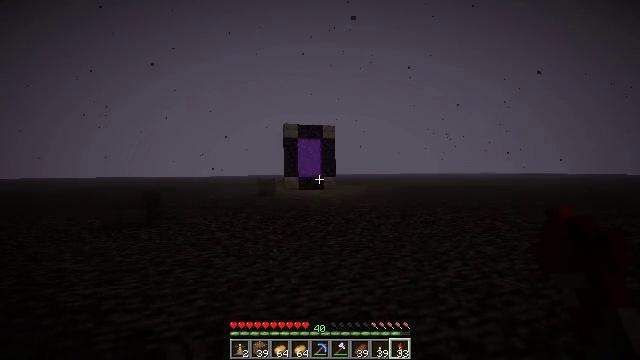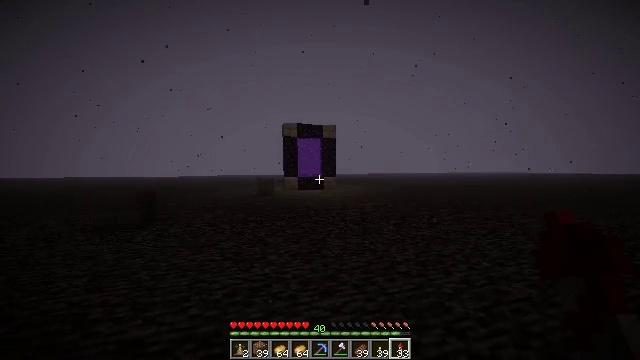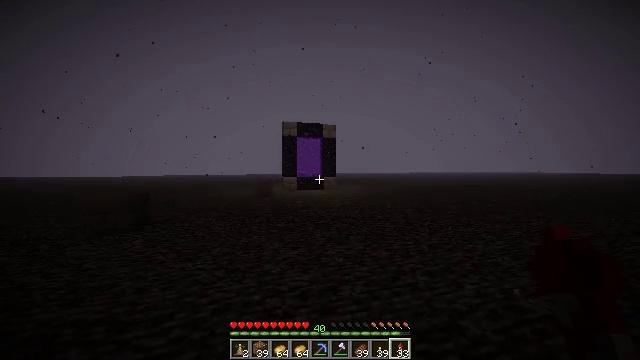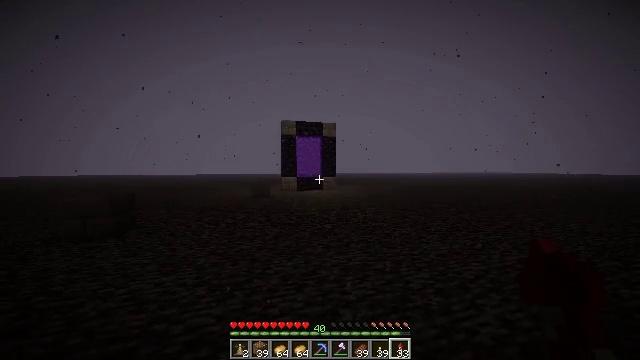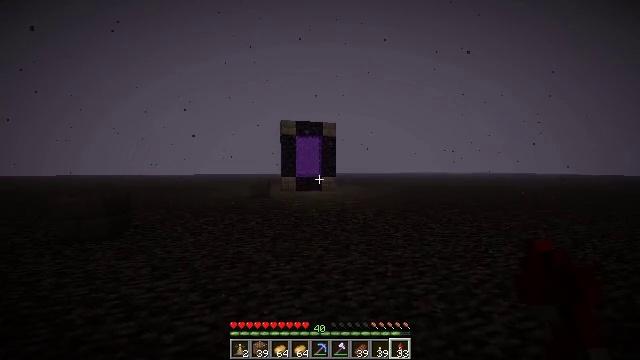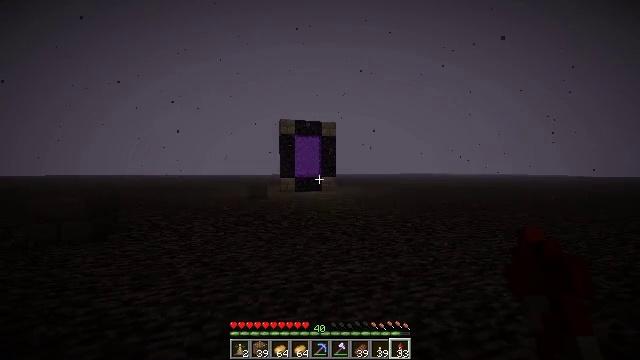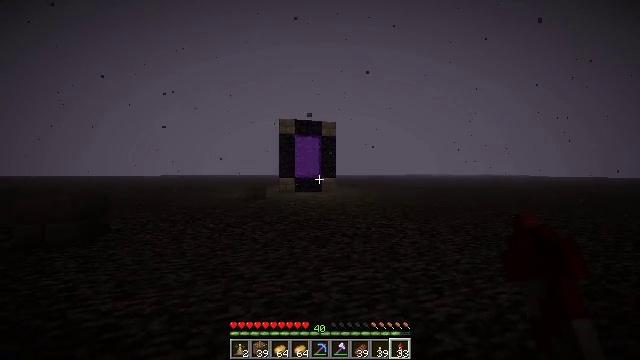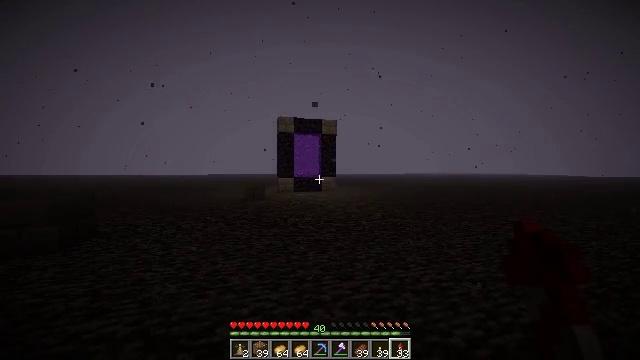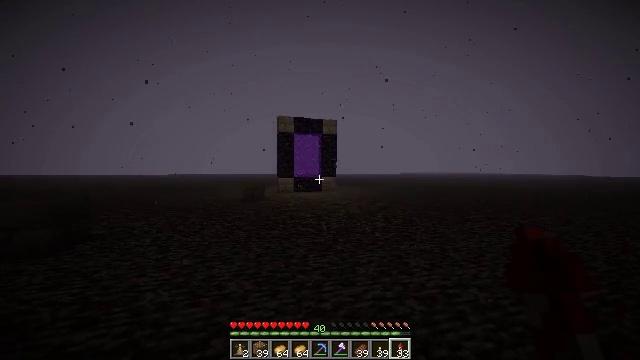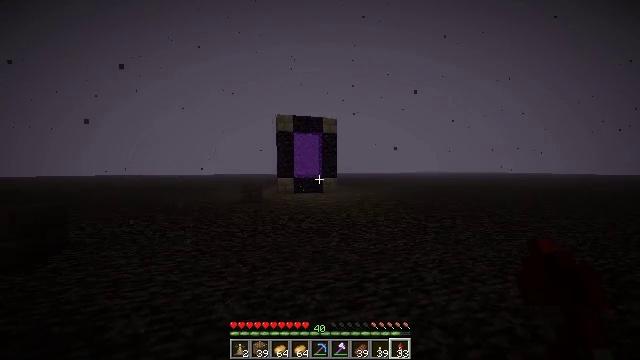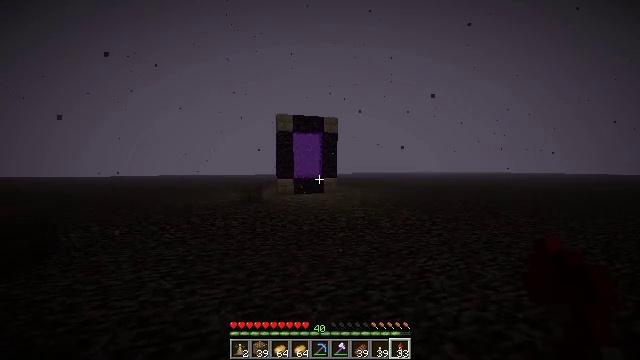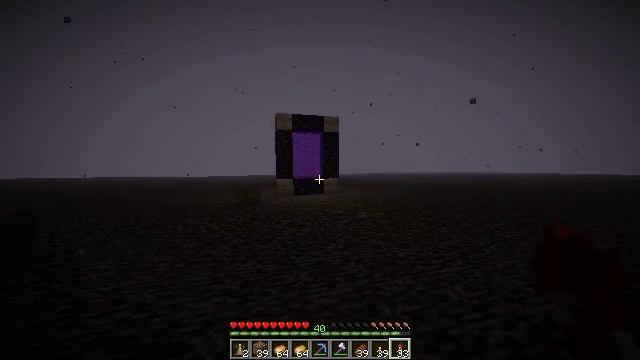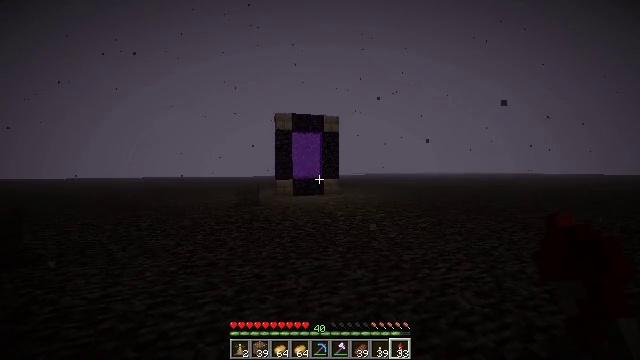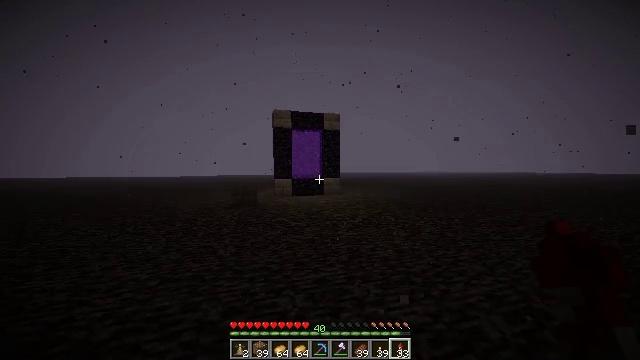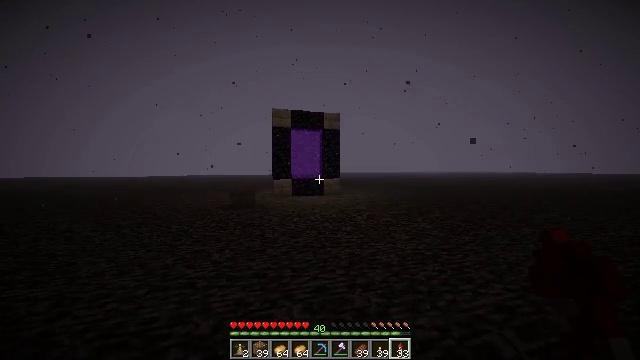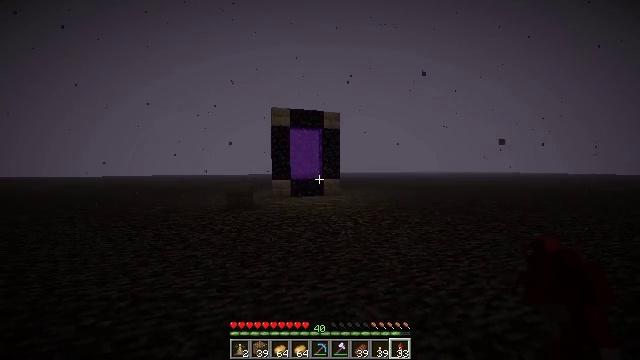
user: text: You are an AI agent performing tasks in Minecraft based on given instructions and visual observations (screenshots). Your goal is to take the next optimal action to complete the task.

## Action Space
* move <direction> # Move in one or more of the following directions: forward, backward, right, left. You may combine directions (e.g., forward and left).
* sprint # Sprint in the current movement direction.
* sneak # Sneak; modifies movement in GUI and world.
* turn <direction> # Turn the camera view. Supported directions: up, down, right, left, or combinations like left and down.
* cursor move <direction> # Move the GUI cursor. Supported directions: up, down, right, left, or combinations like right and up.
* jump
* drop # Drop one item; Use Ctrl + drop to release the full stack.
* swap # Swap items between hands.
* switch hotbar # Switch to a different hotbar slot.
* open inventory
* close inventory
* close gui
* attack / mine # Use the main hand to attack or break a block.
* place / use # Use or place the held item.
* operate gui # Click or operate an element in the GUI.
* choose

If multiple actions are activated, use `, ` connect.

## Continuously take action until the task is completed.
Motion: motion action
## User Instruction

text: Remove a potato from the inventory.
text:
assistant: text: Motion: move forward
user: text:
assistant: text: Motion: move forward
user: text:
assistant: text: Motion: move forward
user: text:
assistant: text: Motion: move forward
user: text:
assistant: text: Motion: move forward
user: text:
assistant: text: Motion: move forward
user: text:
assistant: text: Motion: move forward
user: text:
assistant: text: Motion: move forward
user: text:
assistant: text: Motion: move forward
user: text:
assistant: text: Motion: move forward
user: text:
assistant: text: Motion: move forward
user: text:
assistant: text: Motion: move forward
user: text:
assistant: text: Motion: move forward
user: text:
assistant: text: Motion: move forward
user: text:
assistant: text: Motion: move forward
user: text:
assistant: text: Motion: move forward
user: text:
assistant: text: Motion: move forward
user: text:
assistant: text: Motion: move forward
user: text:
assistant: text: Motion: move forward
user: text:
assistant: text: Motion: move forward
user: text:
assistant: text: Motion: move forward
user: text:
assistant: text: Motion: move forward
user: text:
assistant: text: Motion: move forward
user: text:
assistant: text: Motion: move forward
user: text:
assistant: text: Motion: move forward
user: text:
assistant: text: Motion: move forward
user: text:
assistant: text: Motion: move forward
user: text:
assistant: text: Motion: move forward
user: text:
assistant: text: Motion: move forward
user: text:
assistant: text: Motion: move forward